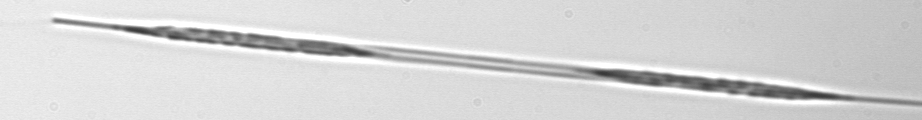
Label: Rhizosolenia